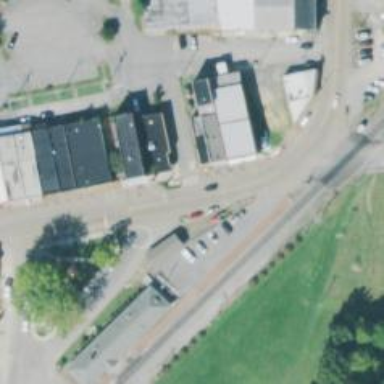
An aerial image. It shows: Footway with building part.